Field crop: maize
Growth stage: 2
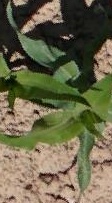
Species: maize